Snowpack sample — Buffalo Mountain, Silverthorne, Colorado, USA (1/25/25, 10:11 AM MST)
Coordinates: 39.6222, -106.1139
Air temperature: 22 °F
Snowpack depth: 110 cm
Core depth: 10 cm
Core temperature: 46.4 °F
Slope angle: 12°, slope face: 102°
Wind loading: high
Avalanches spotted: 0
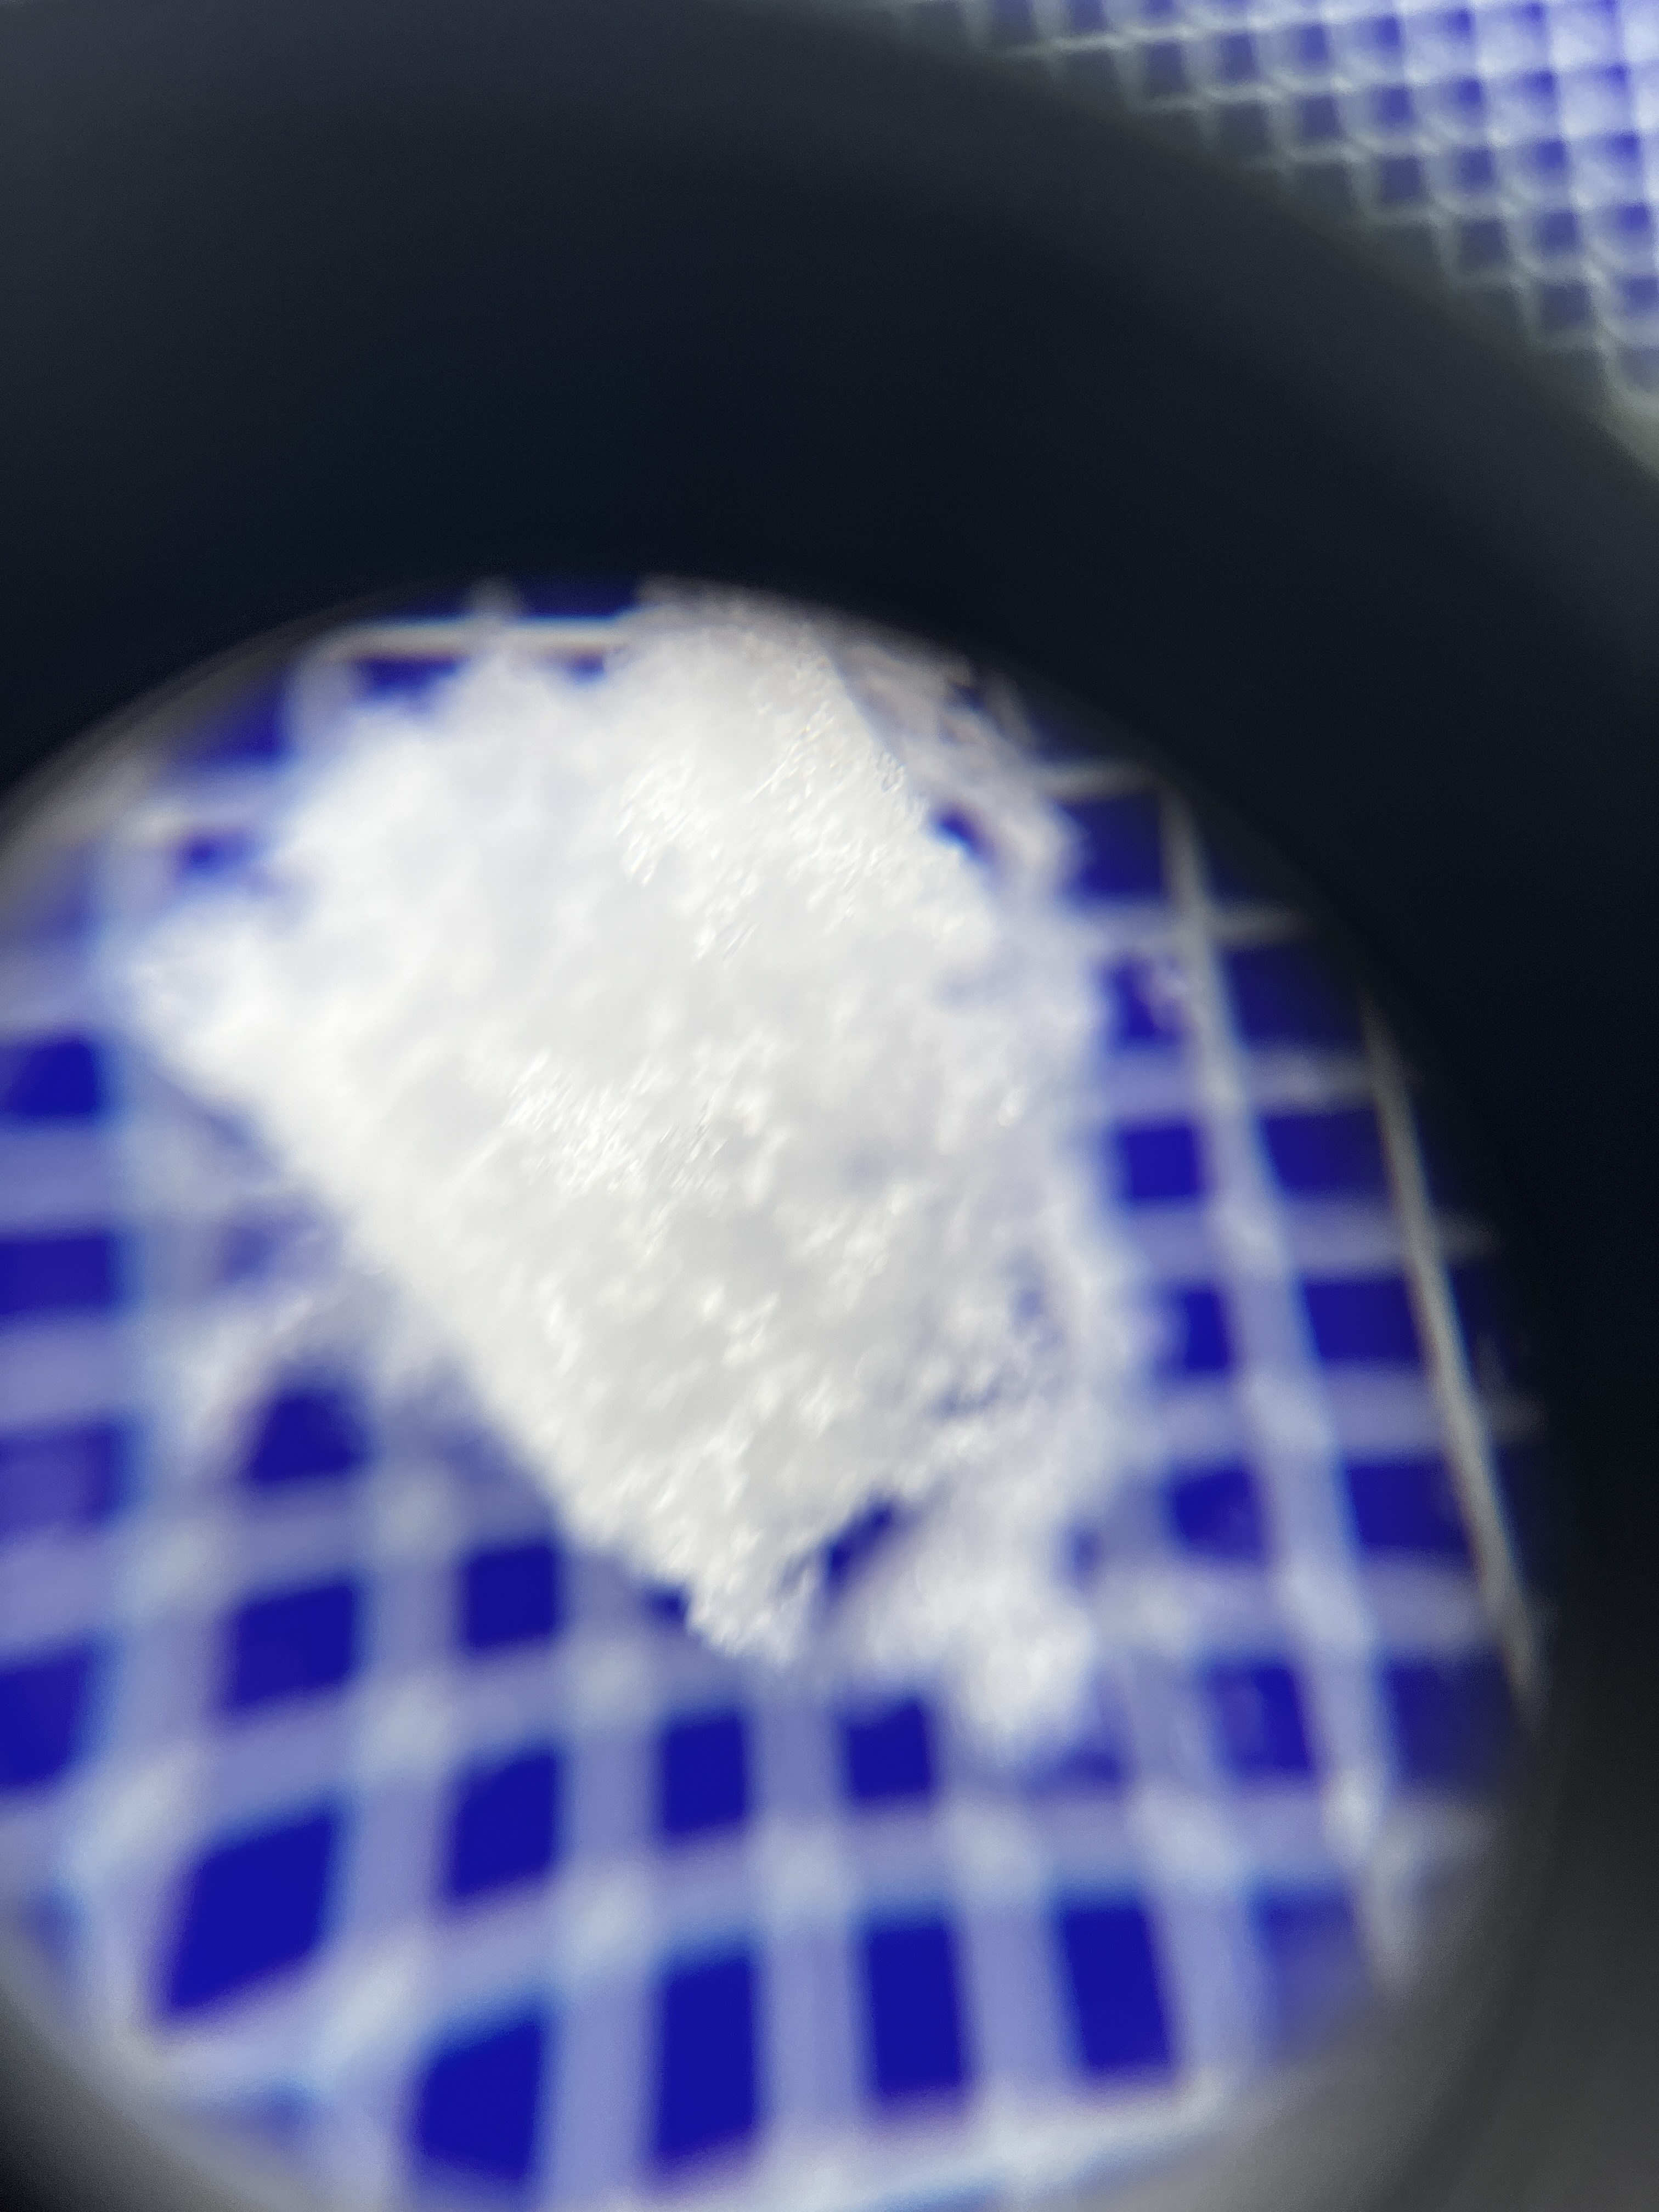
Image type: magnified_profile
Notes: No avalanches nearby, collected on the outskirts of a fire break 15 meters from the treeline, on way to Buffalo and Red Mountain